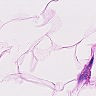
Metastatic tissue present: no